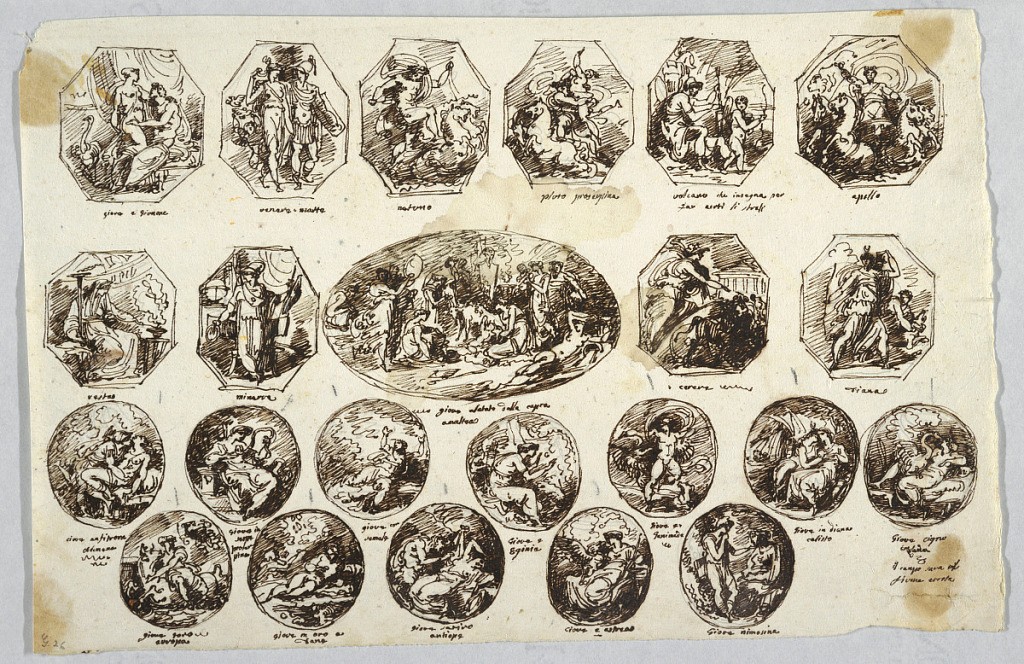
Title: Stories of Jove
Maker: Felice Giani, Italian, 1758–1823
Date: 1803
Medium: Pen and brown ink, brush and brown wash over traces of graphite on cream laid paper
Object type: Drawing
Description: Horizontal rectangle. Obverse: Top row: octagonal representation: 1) Jupiter and Juno. Caption: ''giove e ''givnone.'' 2) Venus accompanied by Cupid, and two doves and Mars. Caption: ''venere e marte.'' 3) Neptune drawn over the seas by sea horses moving toward right. Caption: ''netvno.'' 4) Pluto holding Prserpina in his arms, in a chariot drawn by two horses. Caption: ''plvto proserpina.'' 5) Vulcan is shown seated and turned toward right, putting arrows in the quiver of Cupid who faces him, holding the bow in his right hand. Caption: ''vulcano che insegna per/far acuti li strali.'' 6) Apollo in his chariot drawn by four horses shown frontally. Zodiac rises in the left rear. Caption: ''Apollo.'' 2nd row: two octagonal representations: an old woman is shown seated kindling the flame of a lamp on a tripod and holding a lighted torch in a circular domed temple. Caption: ''vesta;''Minerva standing in front of a chair holds in her left hand spear and shield and a wreath in her lowered right hand. A sphere is shown in the left rear. Caption: ''Minerva.'' An ovoidal representation of the infancy of Jupiter. The